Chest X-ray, PA view. Patient: 45 years old, sex M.
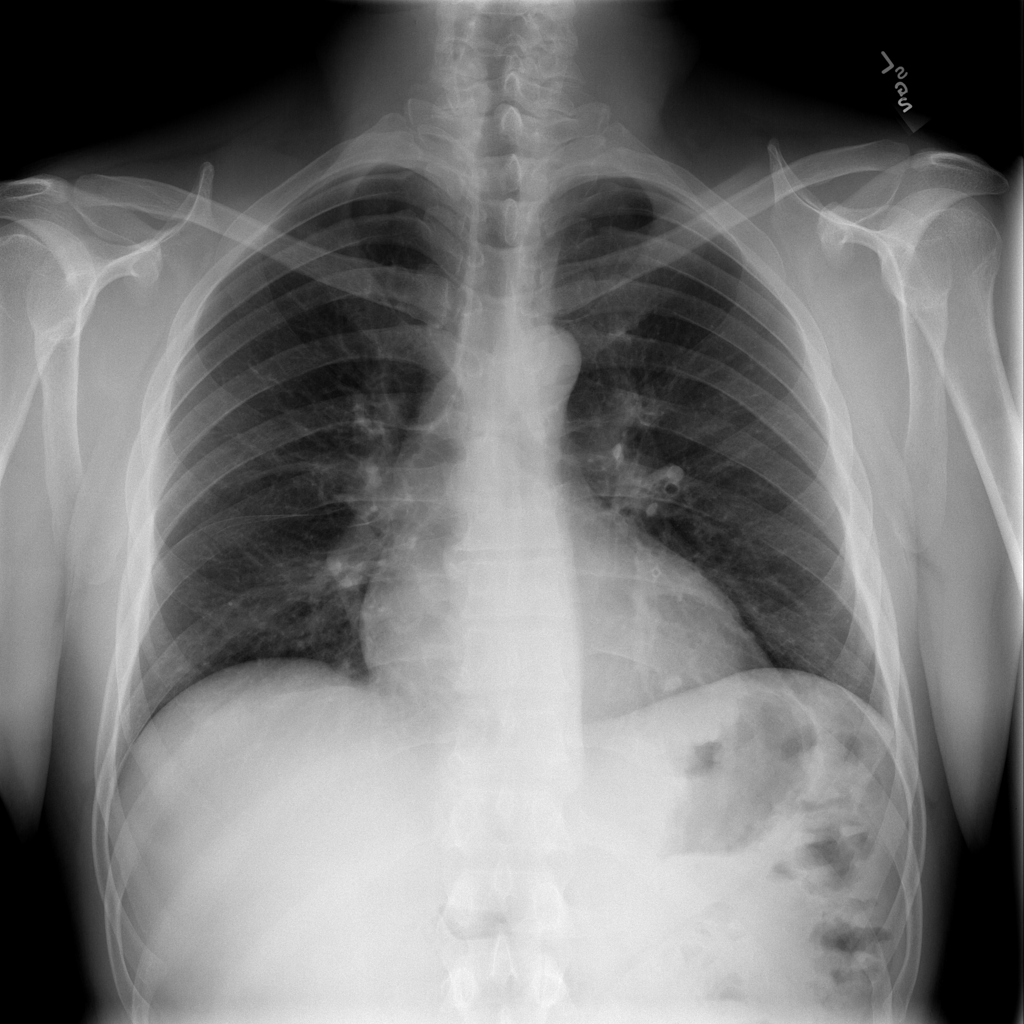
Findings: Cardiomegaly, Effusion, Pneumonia